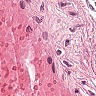
Metastatic tissue present: no